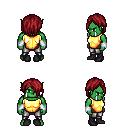
a pixel art fantasy rpg character, male body template, orc, green skin, gold chest armor, metal pants, brunette bangs hairstyle, white cloth bracers, black shoes, four views (front, back, left, right), 2x2 character sprite sheet, small pixel art, hard edges, no anti-aliasing